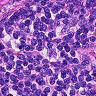
Metastatic tissue present: no